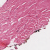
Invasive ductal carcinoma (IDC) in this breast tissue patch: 0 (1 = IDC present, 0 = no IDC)